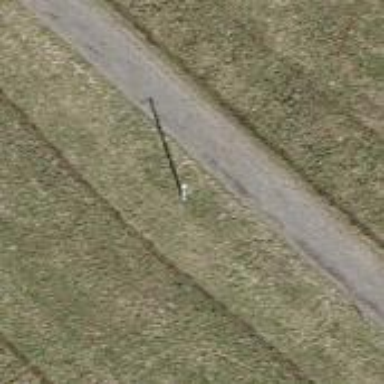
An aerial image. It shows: Power pole.